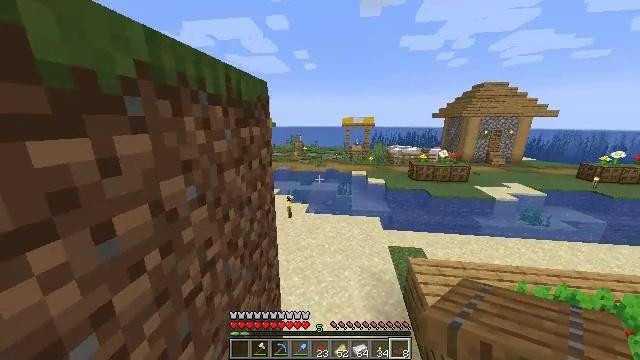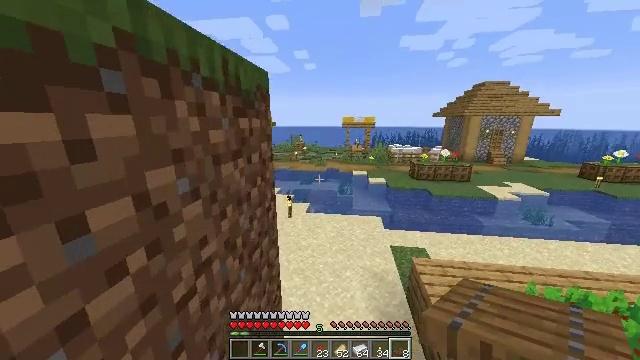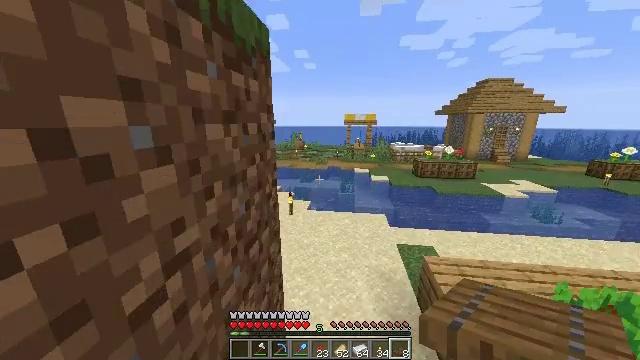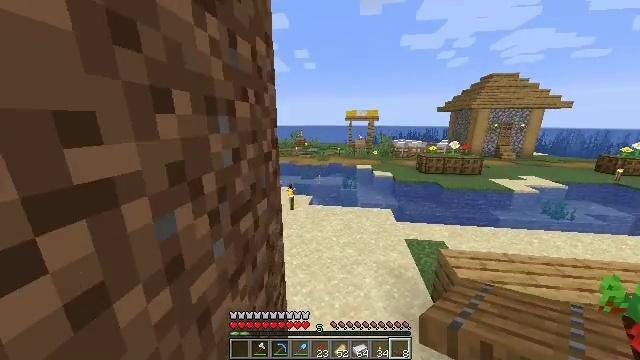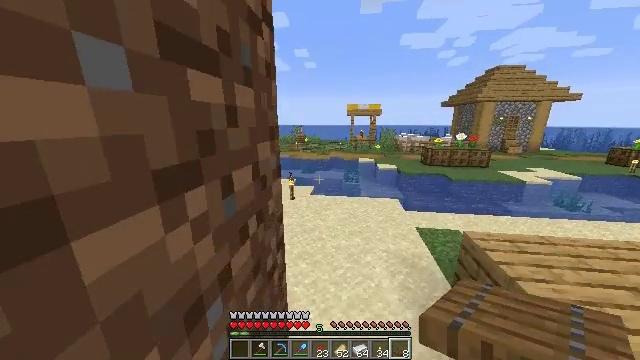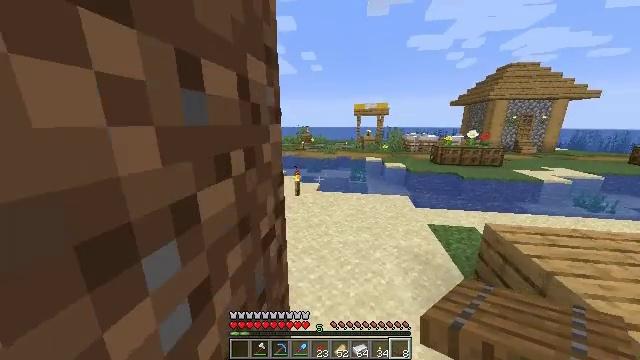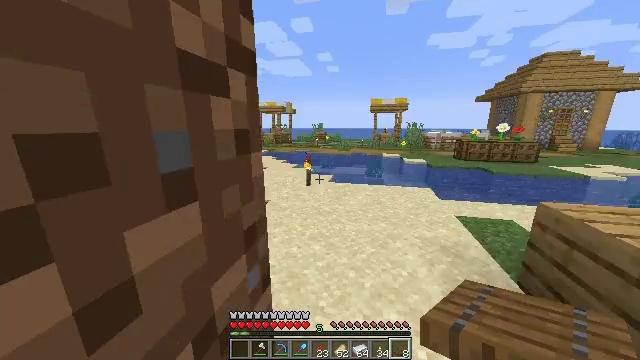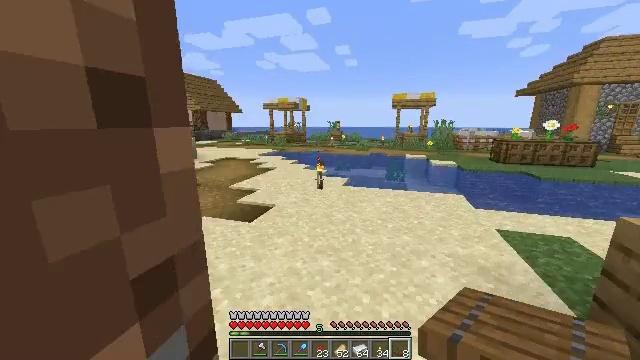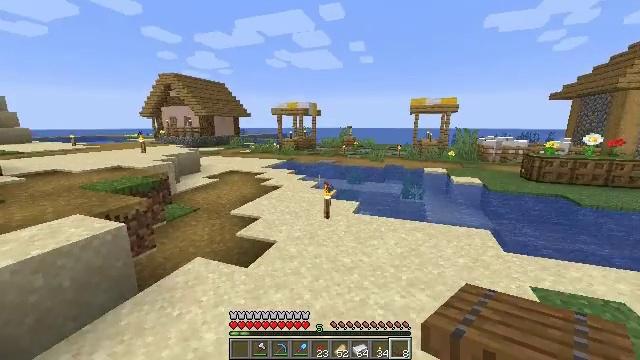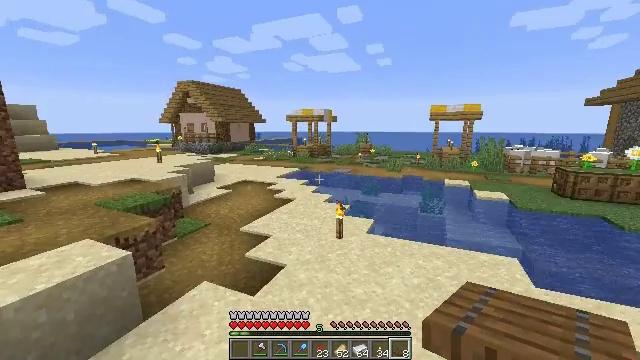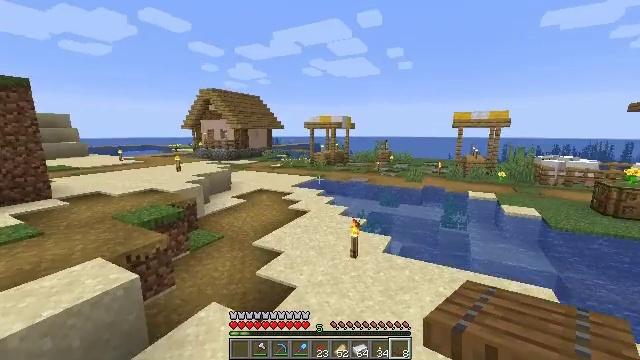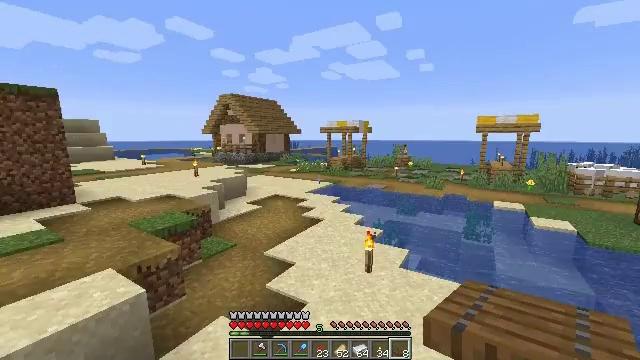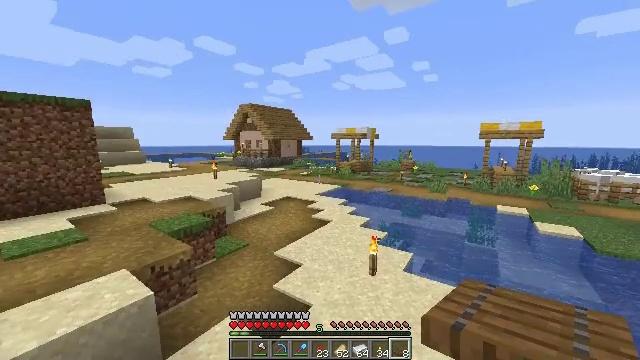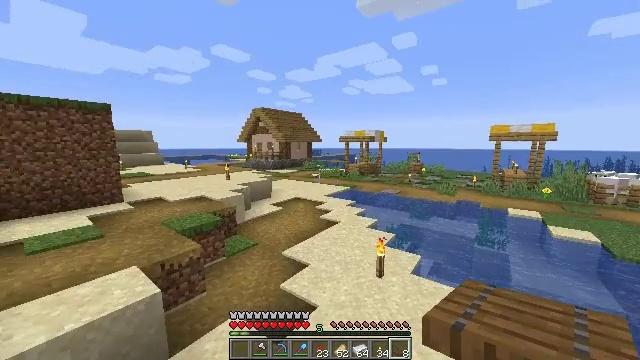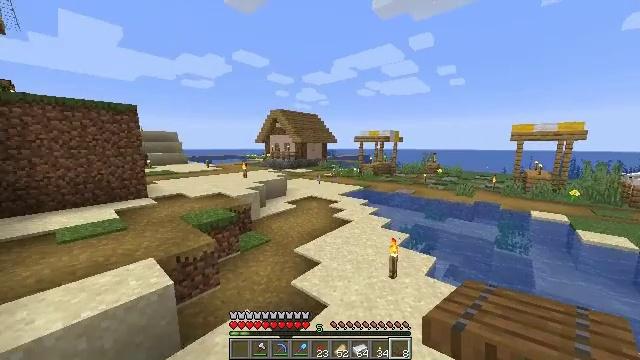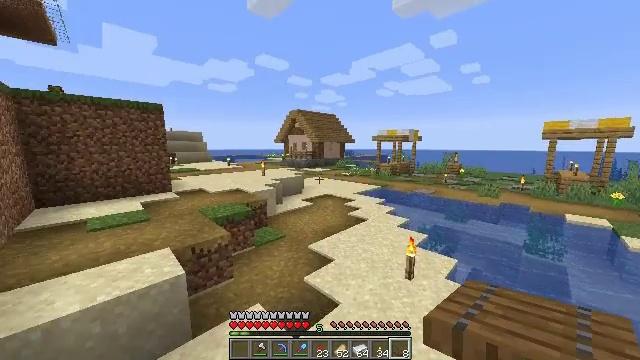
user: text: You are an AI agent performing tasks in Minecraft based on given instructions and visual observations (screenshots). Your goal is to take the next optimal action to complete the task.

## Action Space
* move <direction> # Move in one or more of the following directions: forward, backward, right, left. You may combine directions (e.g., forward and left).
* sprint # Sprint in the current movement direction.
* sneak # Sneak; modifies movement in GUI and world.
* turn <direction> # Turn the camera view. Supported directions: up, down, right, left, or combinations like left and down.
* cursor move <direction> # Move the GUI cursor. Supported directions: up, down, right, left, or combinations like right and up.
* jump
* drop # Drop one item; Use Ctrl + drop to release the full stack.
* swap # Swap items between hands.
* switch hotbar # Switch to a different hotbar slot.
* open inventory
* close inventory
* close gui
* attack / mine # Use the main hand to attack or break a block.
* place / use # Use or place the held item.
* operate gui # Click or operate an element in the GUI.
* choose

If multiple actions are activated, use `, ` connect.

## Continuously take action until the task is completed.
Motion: motion action
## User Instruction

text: With the crafting table, create a spruce fence gate from sticks and planks.
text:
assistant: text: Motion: move forward, jump
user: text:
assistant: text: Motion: move forward, sprint, jump
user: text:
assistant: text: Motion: move forward, sprint, jump
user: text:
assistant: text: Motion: move forward, sprint, jump
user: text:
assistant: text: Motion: move forward, sprint, turn left, jump
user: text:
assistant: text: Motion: move forward, turn left, jump
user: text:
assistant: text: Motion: move forward, turn left, jump
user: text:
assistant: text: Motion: move forward, turn left, jump
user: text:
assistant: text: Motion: move forward, turn left, jump
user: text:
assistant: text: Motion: move forward, sprint, turn left and up, jump
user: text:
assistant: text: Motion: move forward, sprint, turn left, jump
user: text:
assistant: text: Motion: move forward, sprint, turn left, jump
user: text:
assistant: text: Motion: move forward, turn left, jump
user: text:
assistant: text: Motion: move forward, turn left, jump
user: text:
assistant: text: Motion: move forward, turn left, jump
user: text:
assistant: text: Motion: move forward, turn left, jump
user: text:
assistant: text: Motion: move forward, sprint, turn left, jump
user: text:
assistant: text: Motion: move forward, sprint, turn left, jump
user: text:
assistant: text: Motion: move forward, sprint, jump
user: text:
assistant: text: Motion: move forward, jump
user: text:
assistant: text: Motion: move forward, jump
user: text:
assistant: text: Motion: move forward, jump
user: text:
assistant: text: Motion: move forward, jump
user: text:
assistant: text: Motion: move forward, jump
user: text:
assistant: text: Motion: move forward, jump
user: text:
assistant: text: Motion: move forward, jump
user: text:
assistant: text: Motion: move forward, turn right, jump
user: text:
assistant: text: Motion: move forward, sprint, turn right, jump
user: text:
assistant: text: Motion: move forward, sprint, turn right, jump
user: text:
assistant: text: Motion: move forward, sprint, turn right, jump